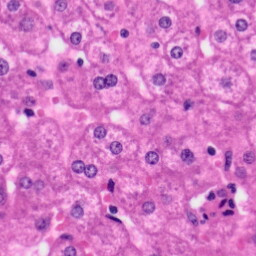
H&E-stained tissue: Liver